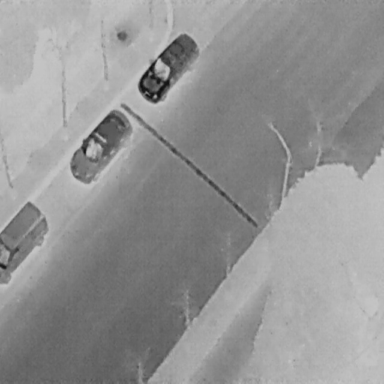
There are three Cars in the infrared image.